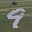
Label: 9